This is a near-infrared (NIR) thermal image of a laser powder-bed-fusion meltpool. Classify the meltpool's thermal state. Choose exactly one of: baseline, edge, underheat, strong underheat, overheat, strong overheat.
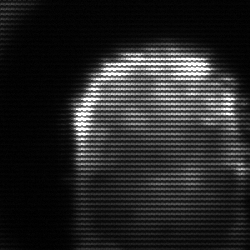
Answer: baseline